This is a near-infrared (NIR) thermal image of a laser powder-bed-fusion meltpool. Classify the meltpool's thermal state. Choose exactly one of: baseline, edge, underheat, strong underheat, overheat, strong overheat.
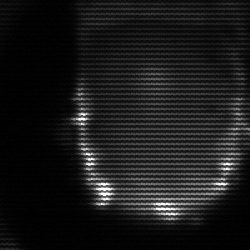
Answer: baseline